Aerial crown-view tile of a tropical tree (Barro Colorado Island, Panama), acquired 20250217:
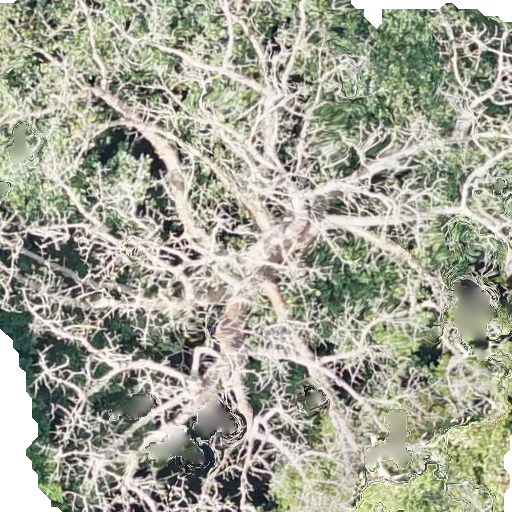
Species: Sterculia apetala
GBIF accepted scientific name: Sterculia apetala
Crown area: 506.547 m²